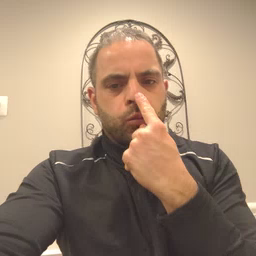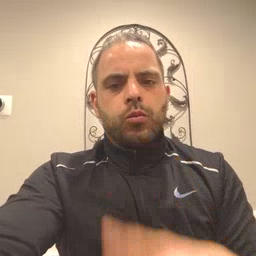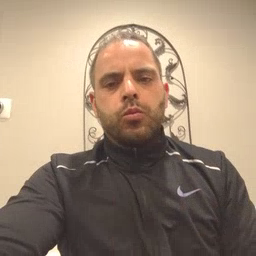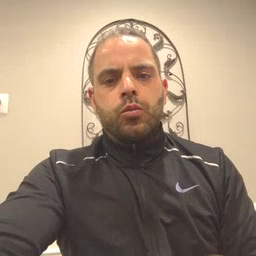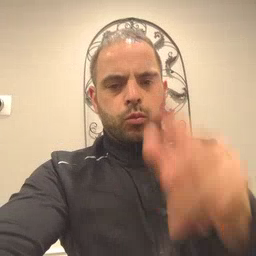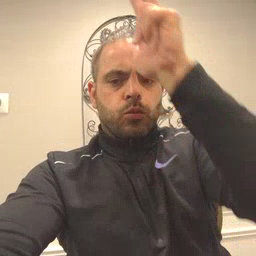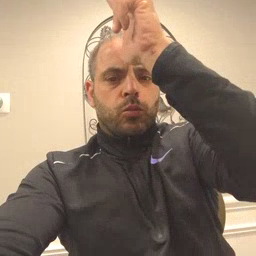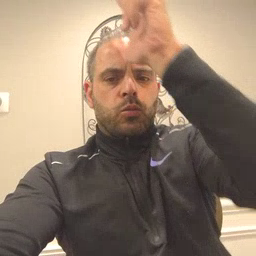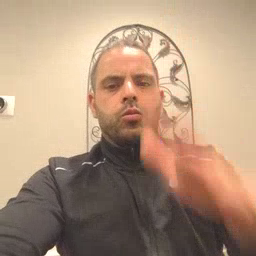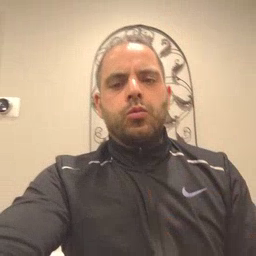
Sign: hen